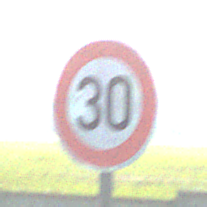
Verkehrszeichen: Geschwindigkeit30
Umgebung: Outdoor, Special
Tageszeit: MorningAfternoon
Wetter: Clear
Licht: Natural
Jahreszeit: NotSpecified
Kontrast: HighContrast